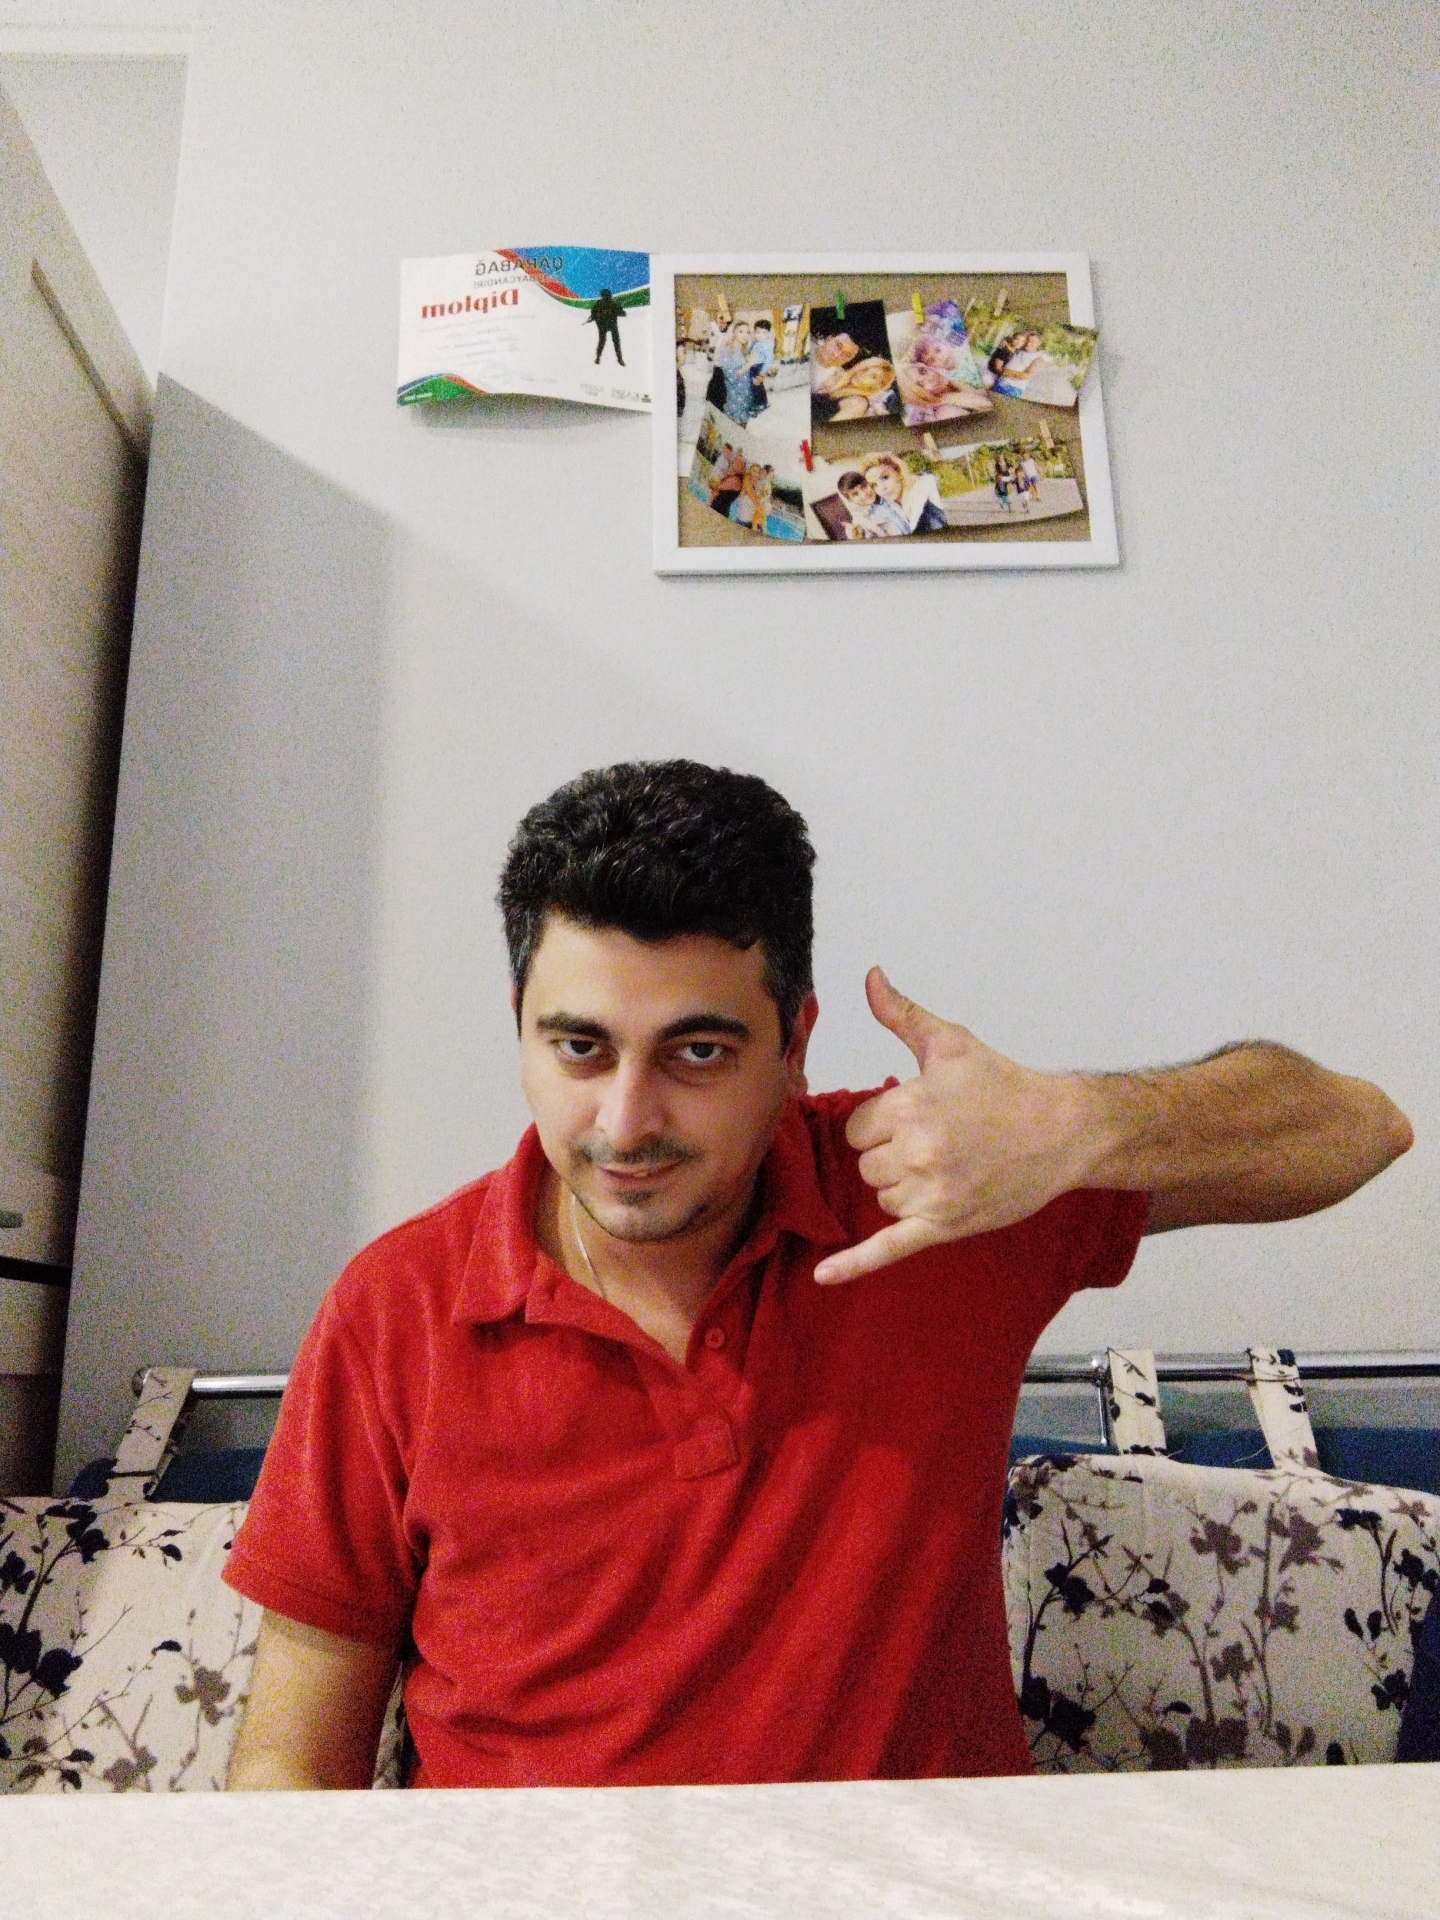
Label: noise